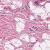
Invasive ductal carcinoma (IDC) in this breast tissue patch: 0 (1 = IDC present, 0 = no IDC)